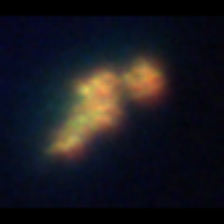
Taxon: Unknown_detritus
Group: Unknown